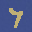
Label: 7